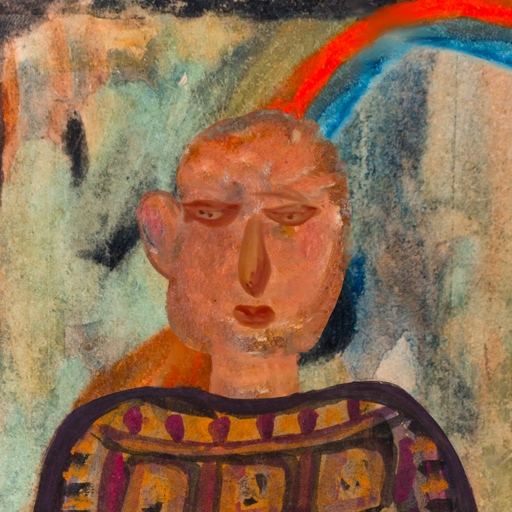
Background: Childish, Head And Neck Front: Boggyland, Face Front: Pious_Lady, Bust: Doll, Hair Front: Blank, Head Accessory: Blank, Second Necklace: Blank, Necklace: Blank, Baby: Blank